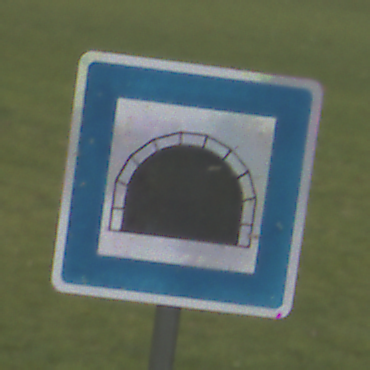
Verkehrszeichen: Tunnel
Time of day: Midday
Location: Outdoor (Suburban)
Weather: Overcast
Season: NotSpecified
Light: Natural